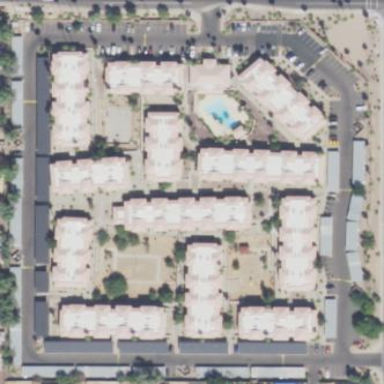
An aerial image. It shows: Residential area with apartments.